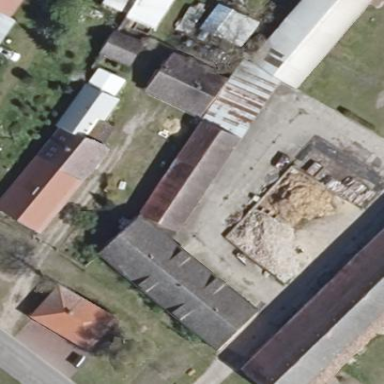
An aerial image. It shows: Gabled building with roof oriented along its structure.